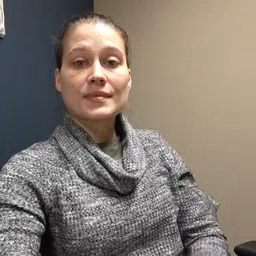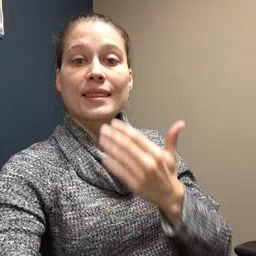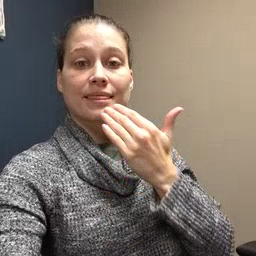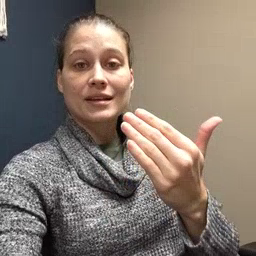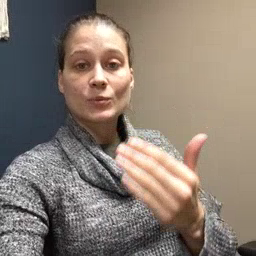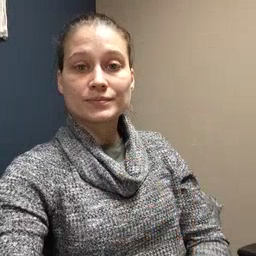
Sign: thankyou